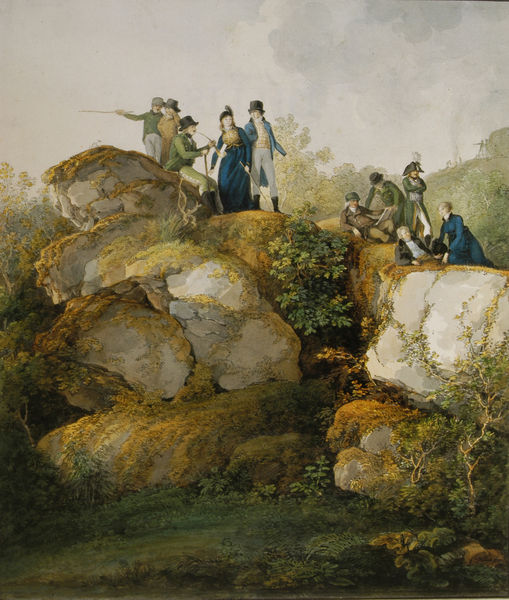
Titel: Der hängende Fels auf dem Hesselberg
Künstler: Johann Georg von Dillis
Standort: Vaduz
Institution: Stiftung Ratjen
Schlagwörter: baum, berg, blau, blätter, felsen, gemälde, gruppe, himmel, mann, wasser, weiß, wolken, aquarell, bäume, fluss, frauen, gelb, grün, landschaft, menschen, ocker, braun, damen, frau, grau, hut, hüte, kleid, kleider, licht, männer, orange, schwarz, zeichnung, ausblick, hund, wiese, wolke, beige, gesellschaft, herren, zylinder, stein, steine, erde, hügel, natur, busch, büsche, rauch, sträucher, mantel, sitzend, adel, blatt, pflanze, pflanzen, zilinder, england, kinder, stock, sommer, liegen, ruhen, haltung, stab, berge, fels, gebirge, ausflug, pause, picknick, rast, romantik, soldaten, freizeit, pfeife, flechten, spaziergang, wandern, moos, soldat, stöcke, bürger, mäntel, spazierstock, dreispitz, offizier, biedermeier, wanderer, unkraut, wanderstab, wanderstock, kraut, pfeifen, wanderung, lager, bkau, biedermaier, stöcker, aquarellzeichnung, felsformation, fräcke, beidermeier, fränkische schweiz, srräucher, 19. jahrhundert, epmpire, felssteine